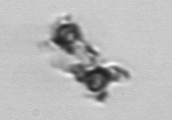
Label: Thalassiosira_TAG_external_detritus